【题型】选择题　【知识点】平面几何　【难度】easy
如图，在矩形 $ABCD$ 中，$AB = 10$，$BC = 6$，点 $E$ 是边 $BC$ 上一点，沿 $AE$ 翻折 $\triangle ABE$，点 $B$ 恰好落在 $CD$ 边上点 $F$ 处，则 $CE$ 的长是（ ）

% 选项
\noindent A. $\frac{4}{3}$ \quad B. $\frac{8}{3}$ \quad C. $\frac{10}{3}$ \quad D. $3$
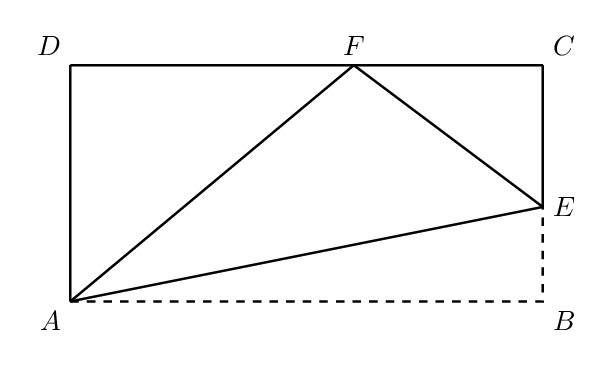
【解答】

\noindent \textbf{【答案】} B

\vspace{0.2cm}
\noindent \textbf{【分析】} 在$\triangle ADF$中利用勾股定理求出$DF=8$，则$CF=10-DF=2$，设$CE=x$，则$EF=6-x$，在$\triangle CEF$中利用勾股定理解出$x$即可.

\vspace{0.2cm}
\noindent \textbf{【详解】} 矩形$ABCD$中，$AB=CD=10$,$AD=BC=6$,
由翻折的性质可得$AF=AB=10$,$EF=BE$,

\vspace{0.2cm}
\noindent 在$\text{Rt}\triangle ADF$中$DF=\sqrt{AF^2-AD^2}=\sqrt{10^2-6^2}=8$,所以$CF=CD-DF=10-8=2$,
设$CE=x$，则$EF=BE=BC-CE=6-x$,
在$\text{Rt}\triangle CEF$中$EF^2=CF^2+CE^2$即$(6-x)^2=2^2+x^2$解得$x=\dfrac{8}{3}$.
故选：B.